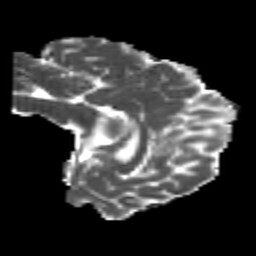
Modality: MD
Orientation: sagittal
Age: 20
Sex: male
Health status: healthy
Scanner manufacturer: philips
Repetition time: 7.477 s
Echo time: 0.08753 s